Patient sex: M
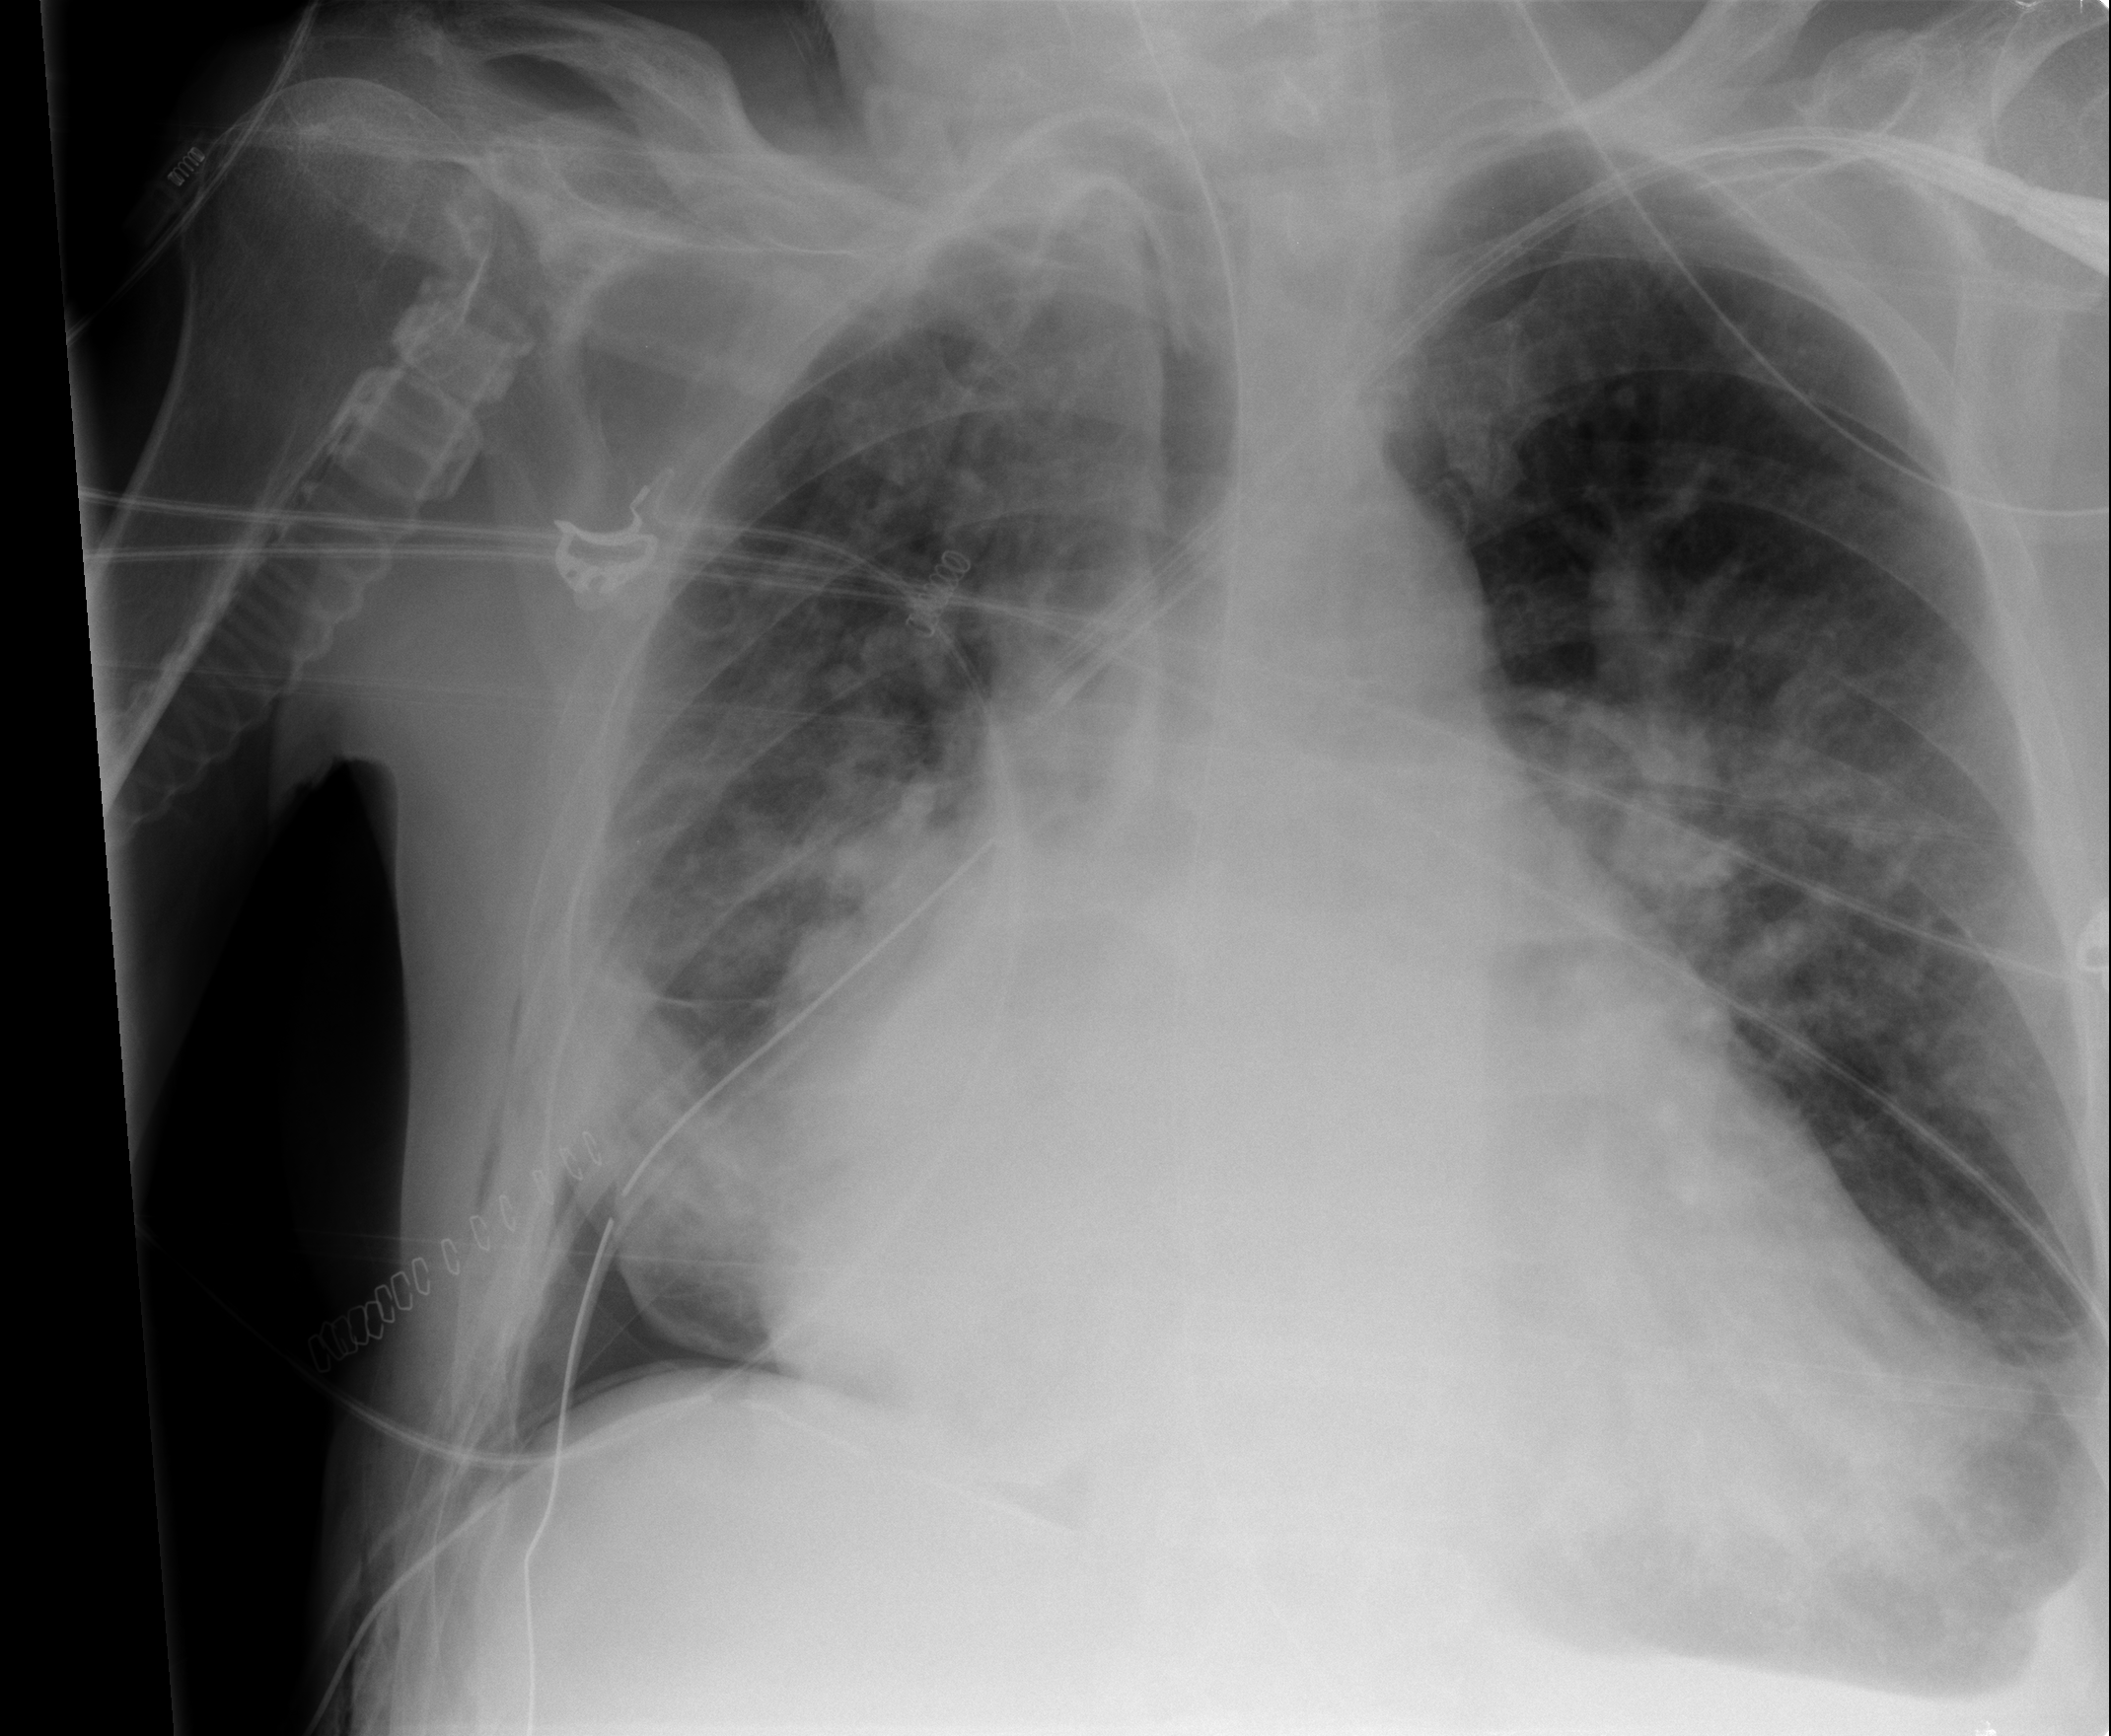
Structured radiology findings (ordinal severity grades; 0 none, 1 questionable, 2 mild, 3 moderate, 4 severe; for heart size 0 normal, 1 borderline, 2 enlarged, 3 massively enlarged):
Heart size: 3
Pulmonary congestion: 3
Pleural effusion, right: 0
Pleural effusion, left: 2
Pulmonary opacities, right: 2
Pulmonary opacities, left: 0
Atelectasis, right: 3
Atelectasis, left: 2